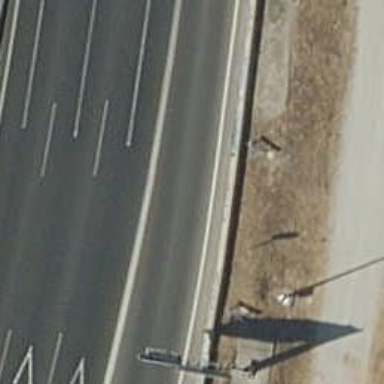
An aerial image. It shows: Motorway link.